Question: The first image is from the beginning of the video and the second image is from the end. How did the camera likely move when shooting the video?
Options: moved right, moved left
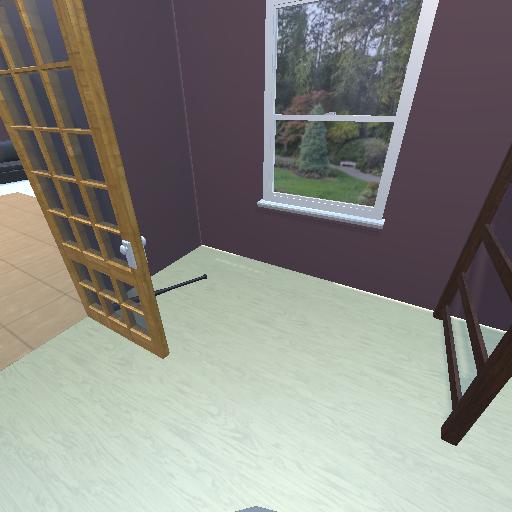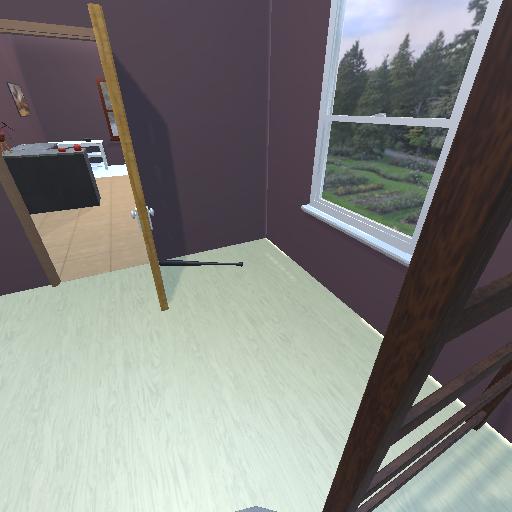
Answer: moved right